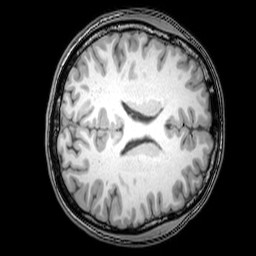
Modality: T1w
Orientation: axial
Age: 23
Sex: female
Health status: healthy
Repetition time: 0.081 s
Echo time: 0.037 s